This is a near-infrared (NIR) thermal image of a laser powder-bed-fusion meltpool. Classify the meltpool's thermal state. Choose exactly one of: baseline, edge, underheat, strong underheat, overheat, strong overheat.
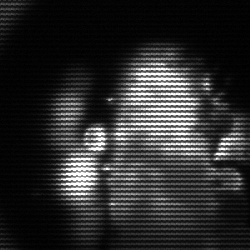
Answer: strong underheat